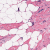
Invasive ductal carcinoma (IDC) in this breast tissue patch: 1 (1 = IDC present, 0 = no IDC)